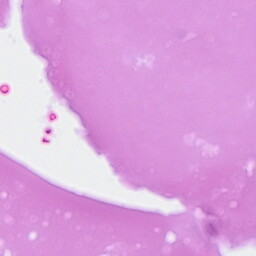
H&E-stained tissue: Ovarian